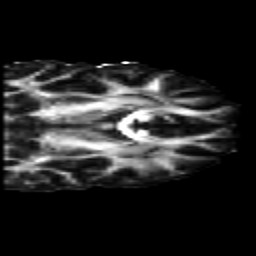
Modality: FA
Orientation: coronal
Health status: healthy
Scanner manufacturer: siemens
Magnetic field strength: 3 T
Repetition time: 10 s
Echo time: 0.092 s